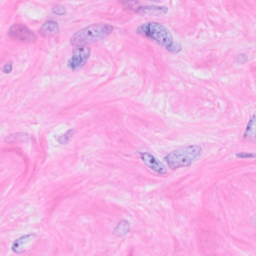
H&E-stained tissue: Breast